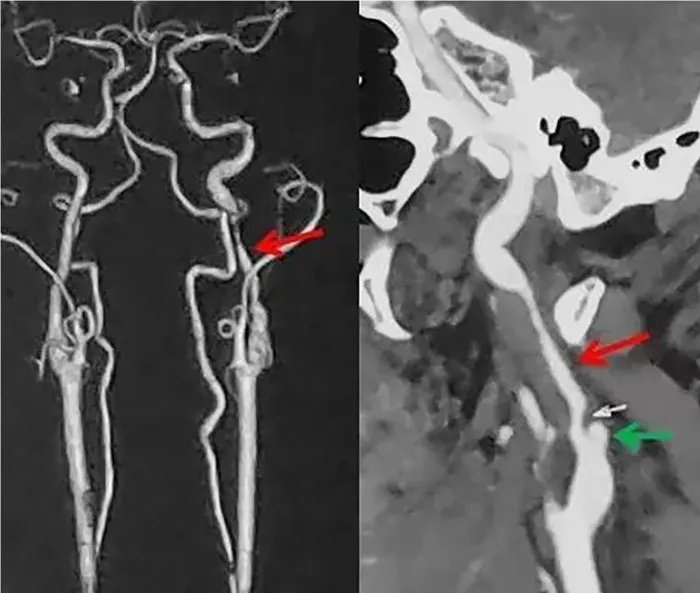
An irregular stenosis was found in the left internal carotid artery (red arrow) with dissecting aneurysm (green arrow). However, there is no clear abnormality on the right internal carotid artery.
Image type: radiology (ct)